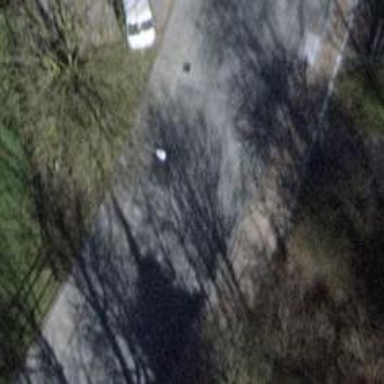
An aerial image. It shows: Residential road with asphalt surface.